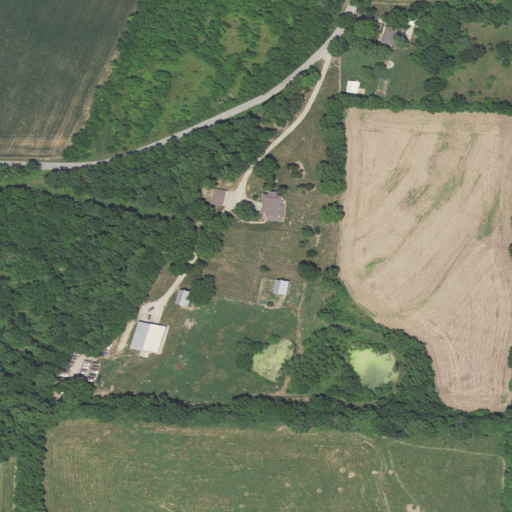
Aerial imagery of mountain in Missouri named Bone Hill containing pasture, cultivated crops, deciduous forest, open development, low intensity development, and medium intensity development